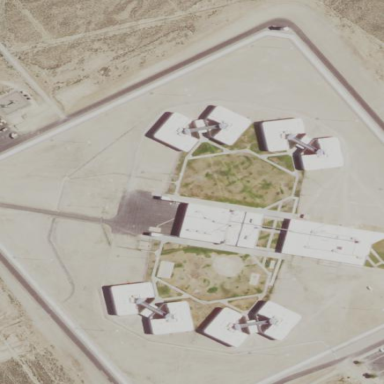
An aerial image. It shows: Prison with surrounding fence.